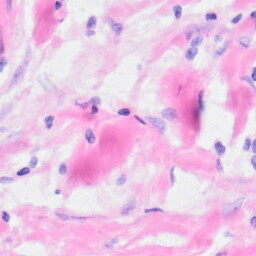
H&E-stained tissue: Kidney